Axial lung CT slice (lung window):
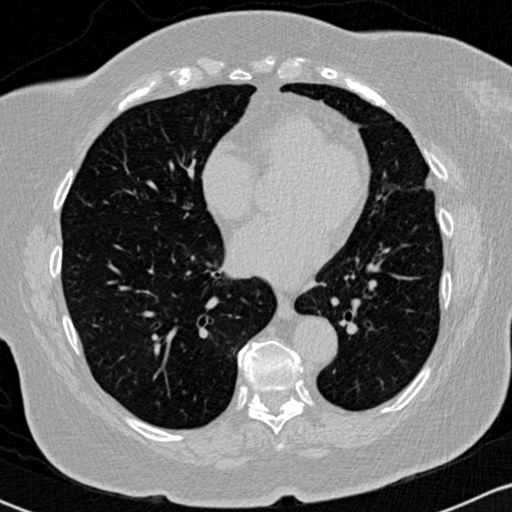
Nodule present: no